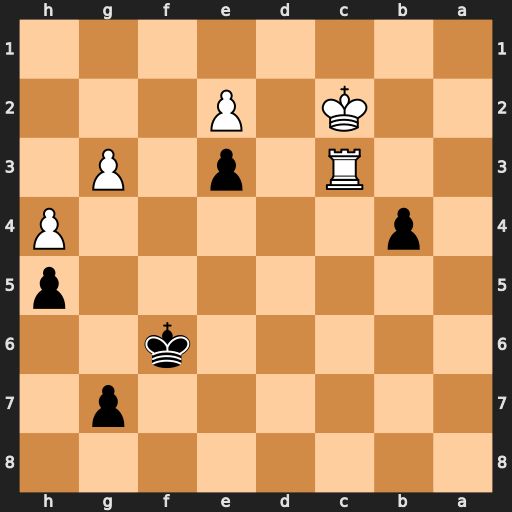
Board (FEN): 8/6p1/5k2/7p/1p5P/2R1p1P1/2K1P3/8
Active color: b
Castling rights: -
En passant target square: -
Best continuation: bxc3 Kxc3 Kf5 Kd4 Kg4 Kxe3 Kxg3